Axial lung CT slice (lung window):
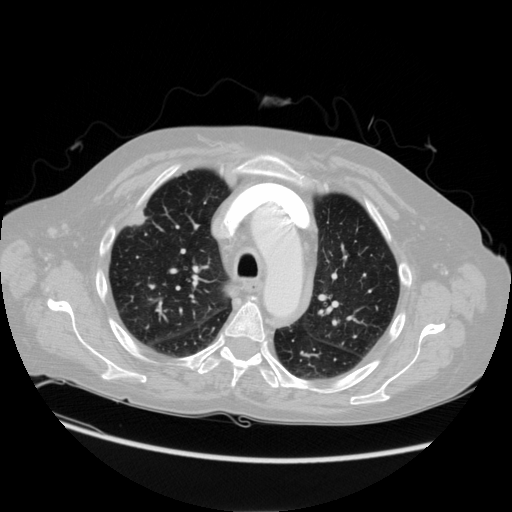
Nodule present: yes
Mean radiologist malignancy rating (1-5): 3